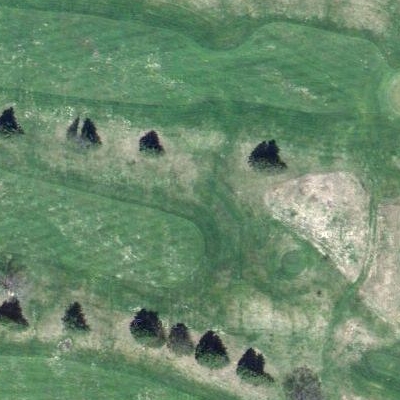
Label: Grass